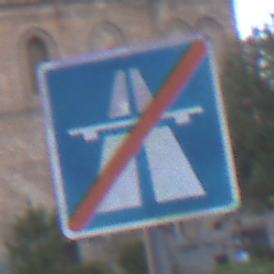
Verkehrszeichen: EndeAutbahn
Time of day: SunriseSunset
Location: Outdoor (Urban)
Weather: PartlyCloudy
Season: NotSpecified
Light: Natural